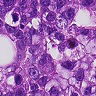
Metastatic tissue present: yes